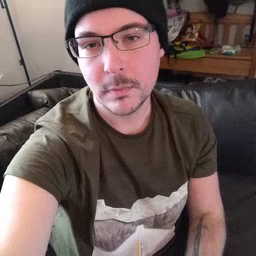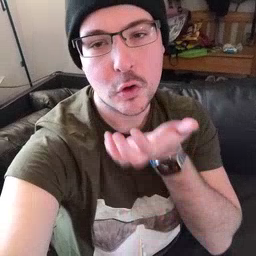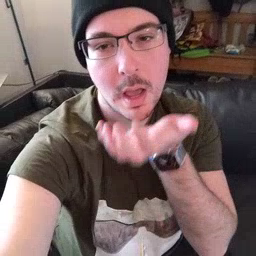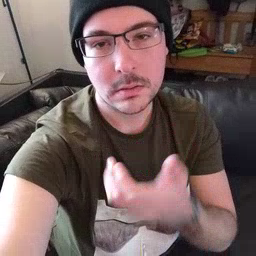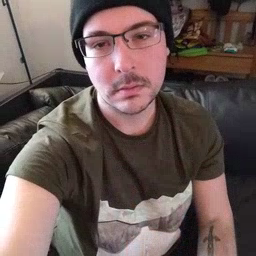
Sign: grass